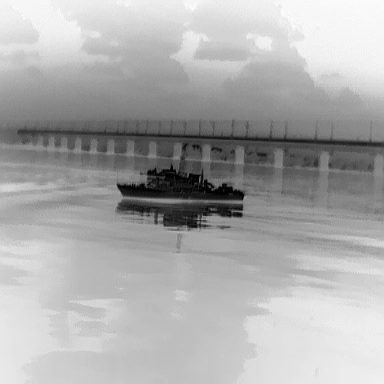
There is a warship in the infrared image.